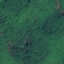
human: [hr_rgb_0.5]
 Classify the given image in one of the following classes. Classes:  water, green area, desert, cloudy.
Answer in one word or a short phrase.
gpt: green area